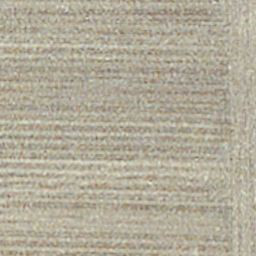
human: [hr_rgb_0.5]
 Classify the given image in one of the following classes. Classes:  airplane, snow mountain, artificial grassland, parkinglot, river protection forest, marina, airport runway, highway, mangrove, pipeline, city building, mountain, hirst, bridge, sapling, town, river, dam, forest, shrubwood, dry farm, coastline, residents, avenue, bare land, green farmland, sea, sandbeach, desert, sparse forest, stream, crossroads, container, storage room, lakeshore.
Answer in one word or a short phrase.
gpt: dry farm